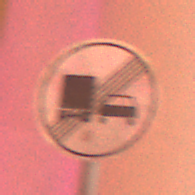
Verkehrszeichen: EndeUeberholverbotKraftfahrzeuge
Umgebung: Outdoor, Urban
Tageszeit: Night
Wetter: Overcast
Licht: Artificial
Jahreszeit: Winter
Kontrast: MediumContrast